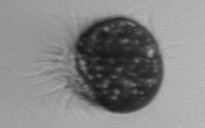
Label: Ciliophora